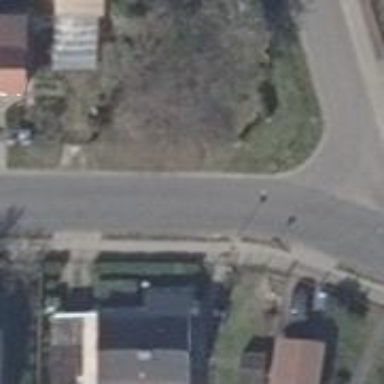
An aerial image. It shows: Residential road with asphalt surface and sidewalk on the left.